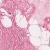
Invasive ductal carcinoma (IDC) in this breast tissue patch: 0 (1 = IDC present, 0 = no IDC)